Question: Find the minimum number of moves required to get from the Tower of Hanoi state described in the figure to the completed state
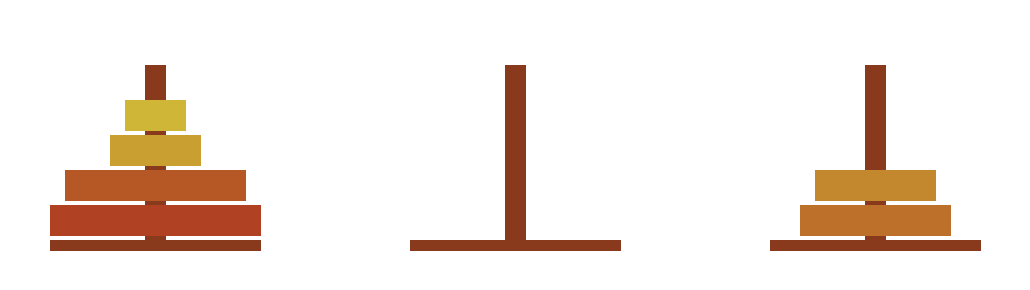
Answer: 51